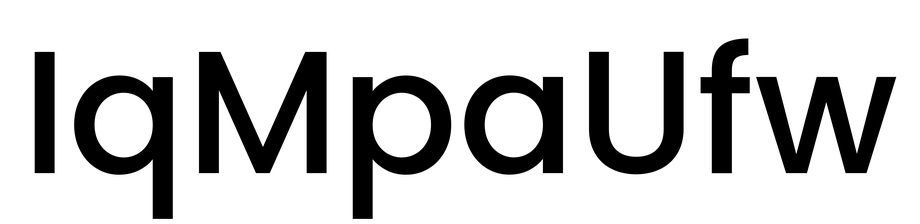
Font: Poppins-Medium